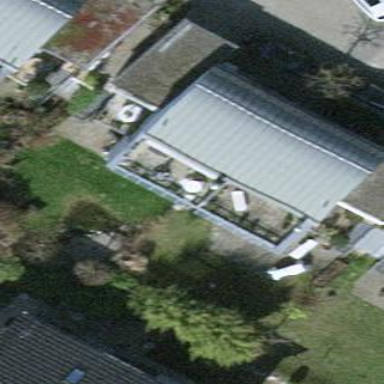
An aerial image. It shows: Terrace building.